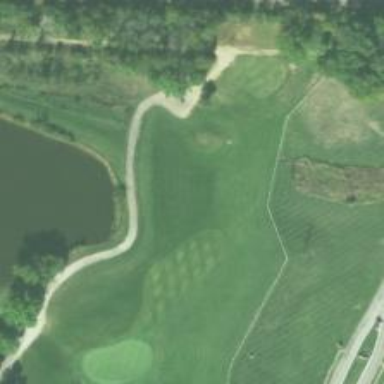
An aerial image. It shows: Path for both roads and golfers.